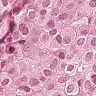
Metastatic tissue present: yes